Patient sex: M
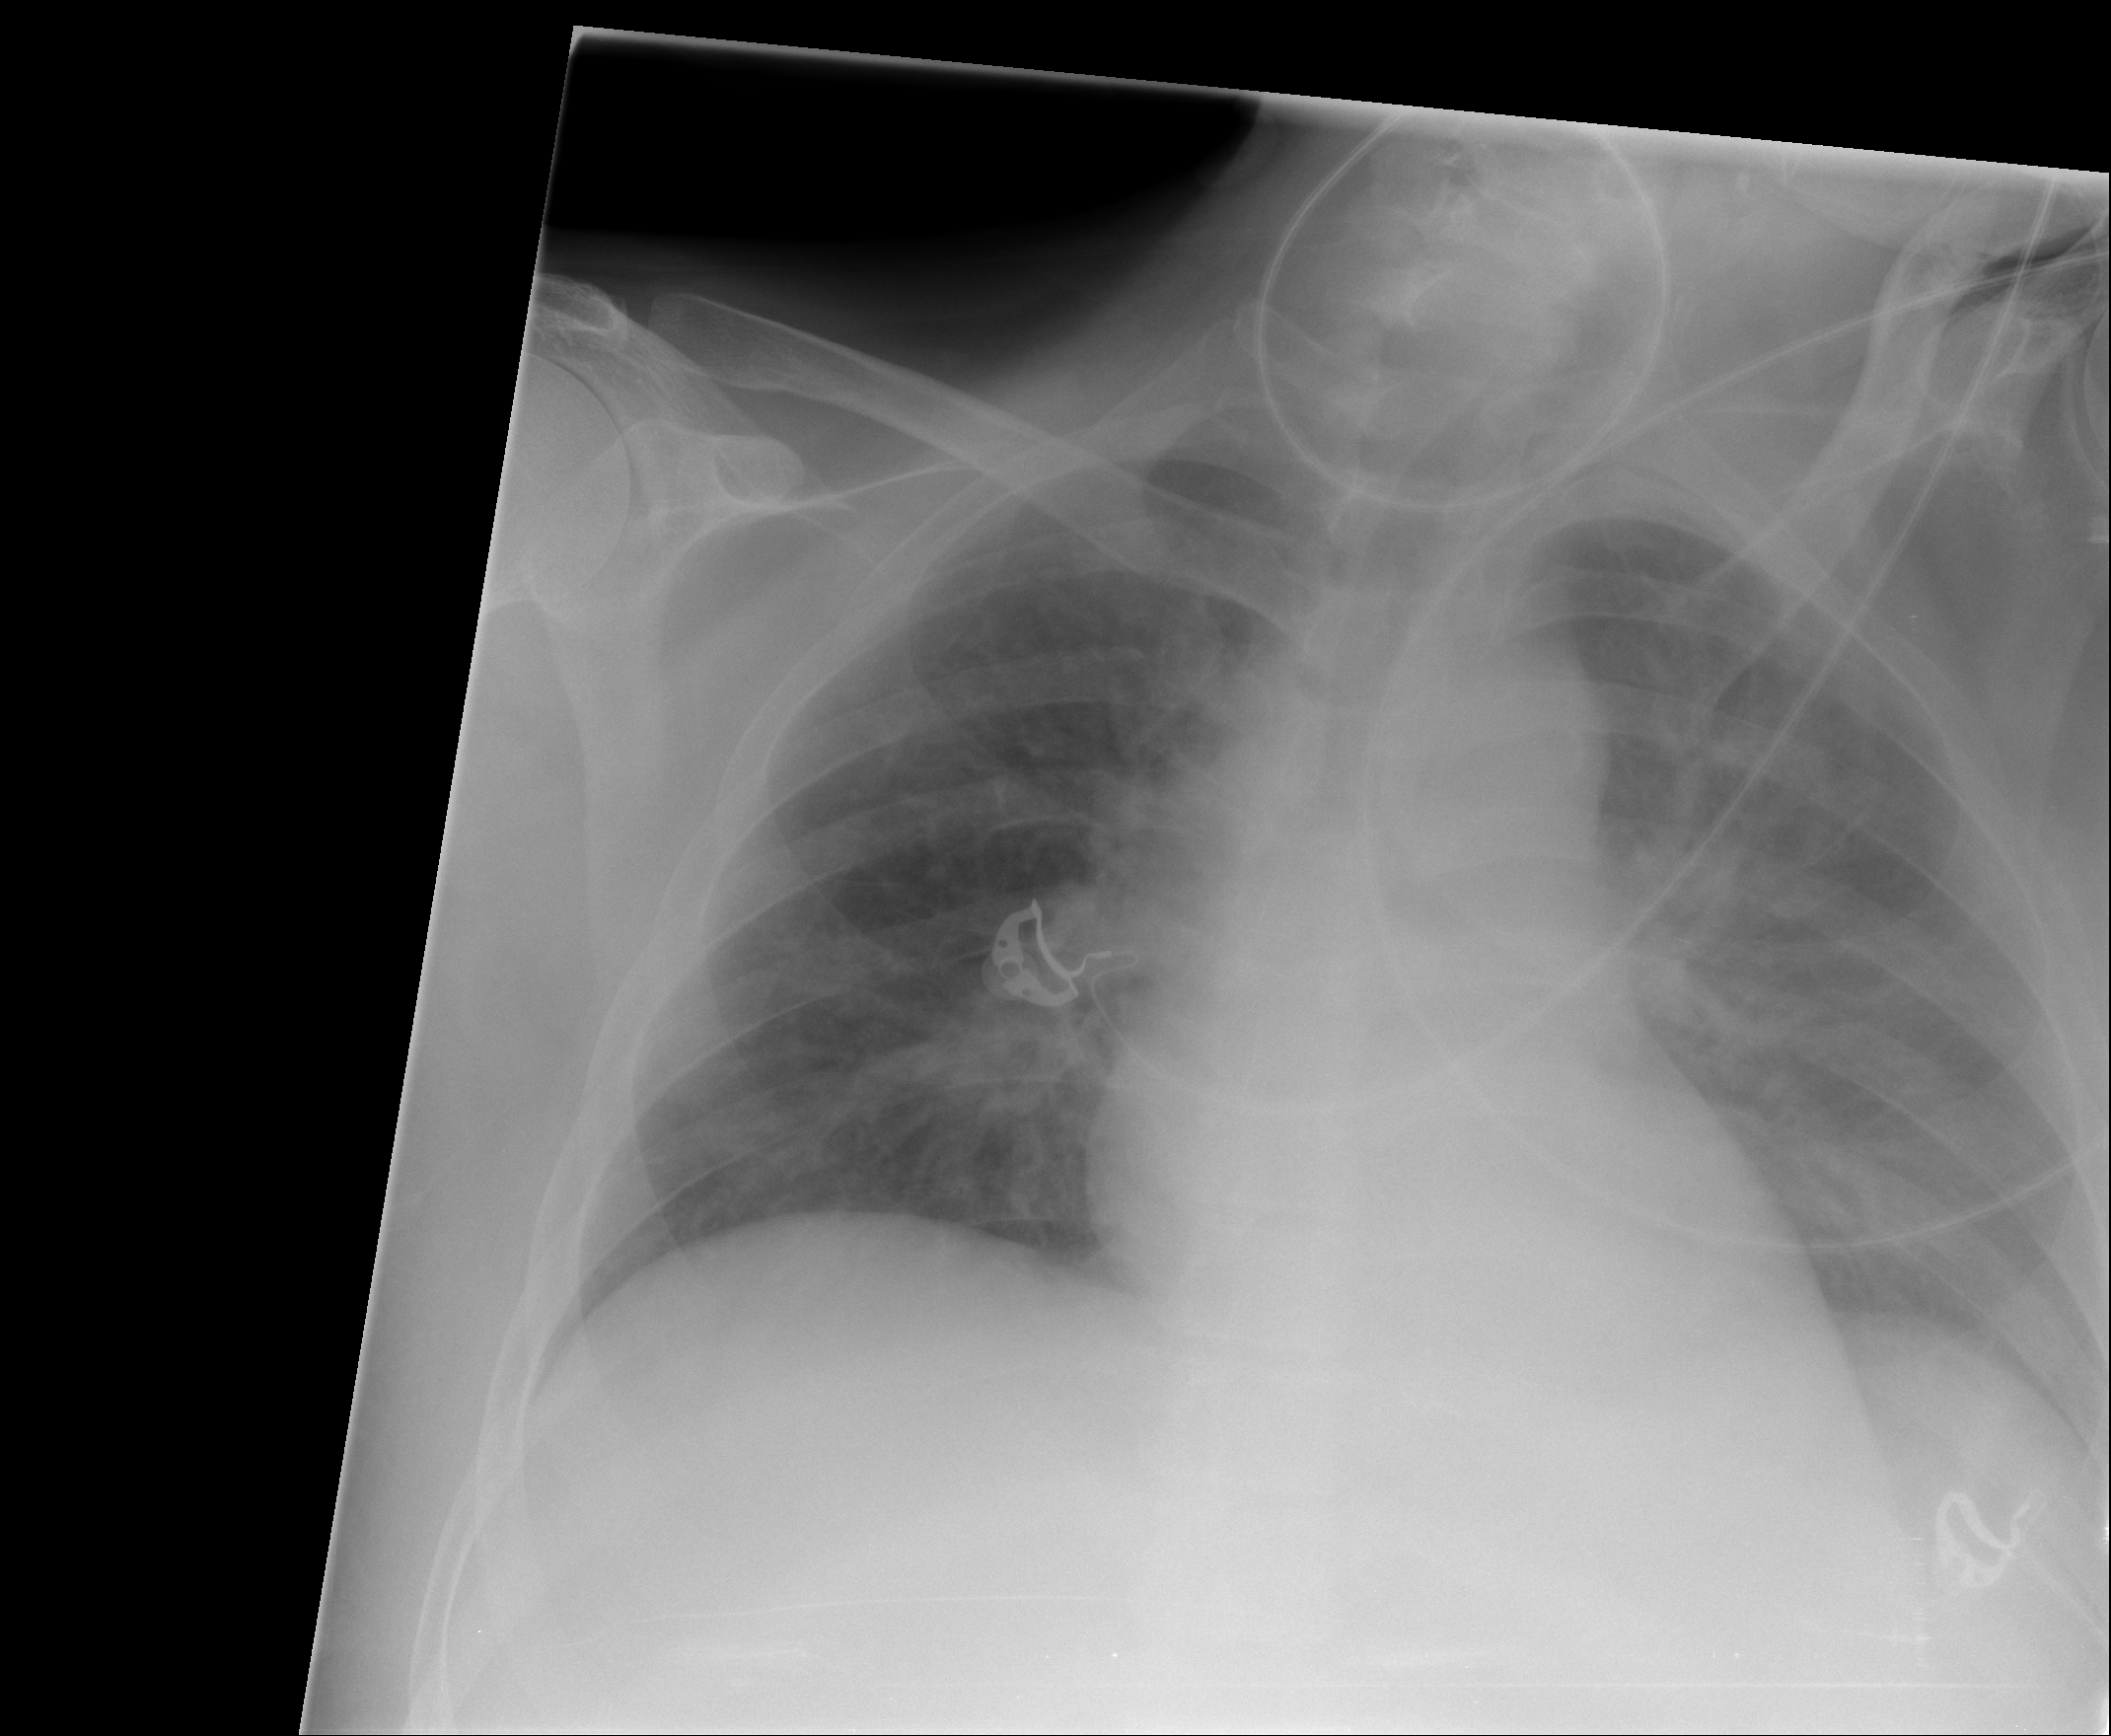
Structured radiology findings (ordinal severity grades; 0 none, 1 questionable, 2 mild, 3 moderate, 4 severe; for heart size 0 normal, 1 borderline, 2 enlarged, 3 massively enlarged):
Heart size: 0
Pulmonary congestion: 2
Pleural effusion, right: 0
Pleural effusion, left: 0
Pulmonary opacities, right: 0
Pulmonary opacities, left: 2
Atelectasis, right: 0
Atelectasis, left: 0